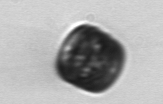
Label: Thalassiosira